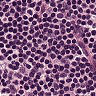
Metastatic tissue present: no